Field crop: maize
Growth stage: 2
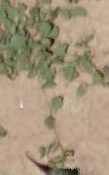
Species: convolvulus